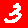
Digit: 3